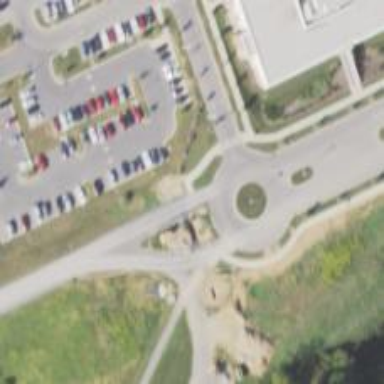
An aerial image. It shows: Unclassified asphalt road with circular junction.